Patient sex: M
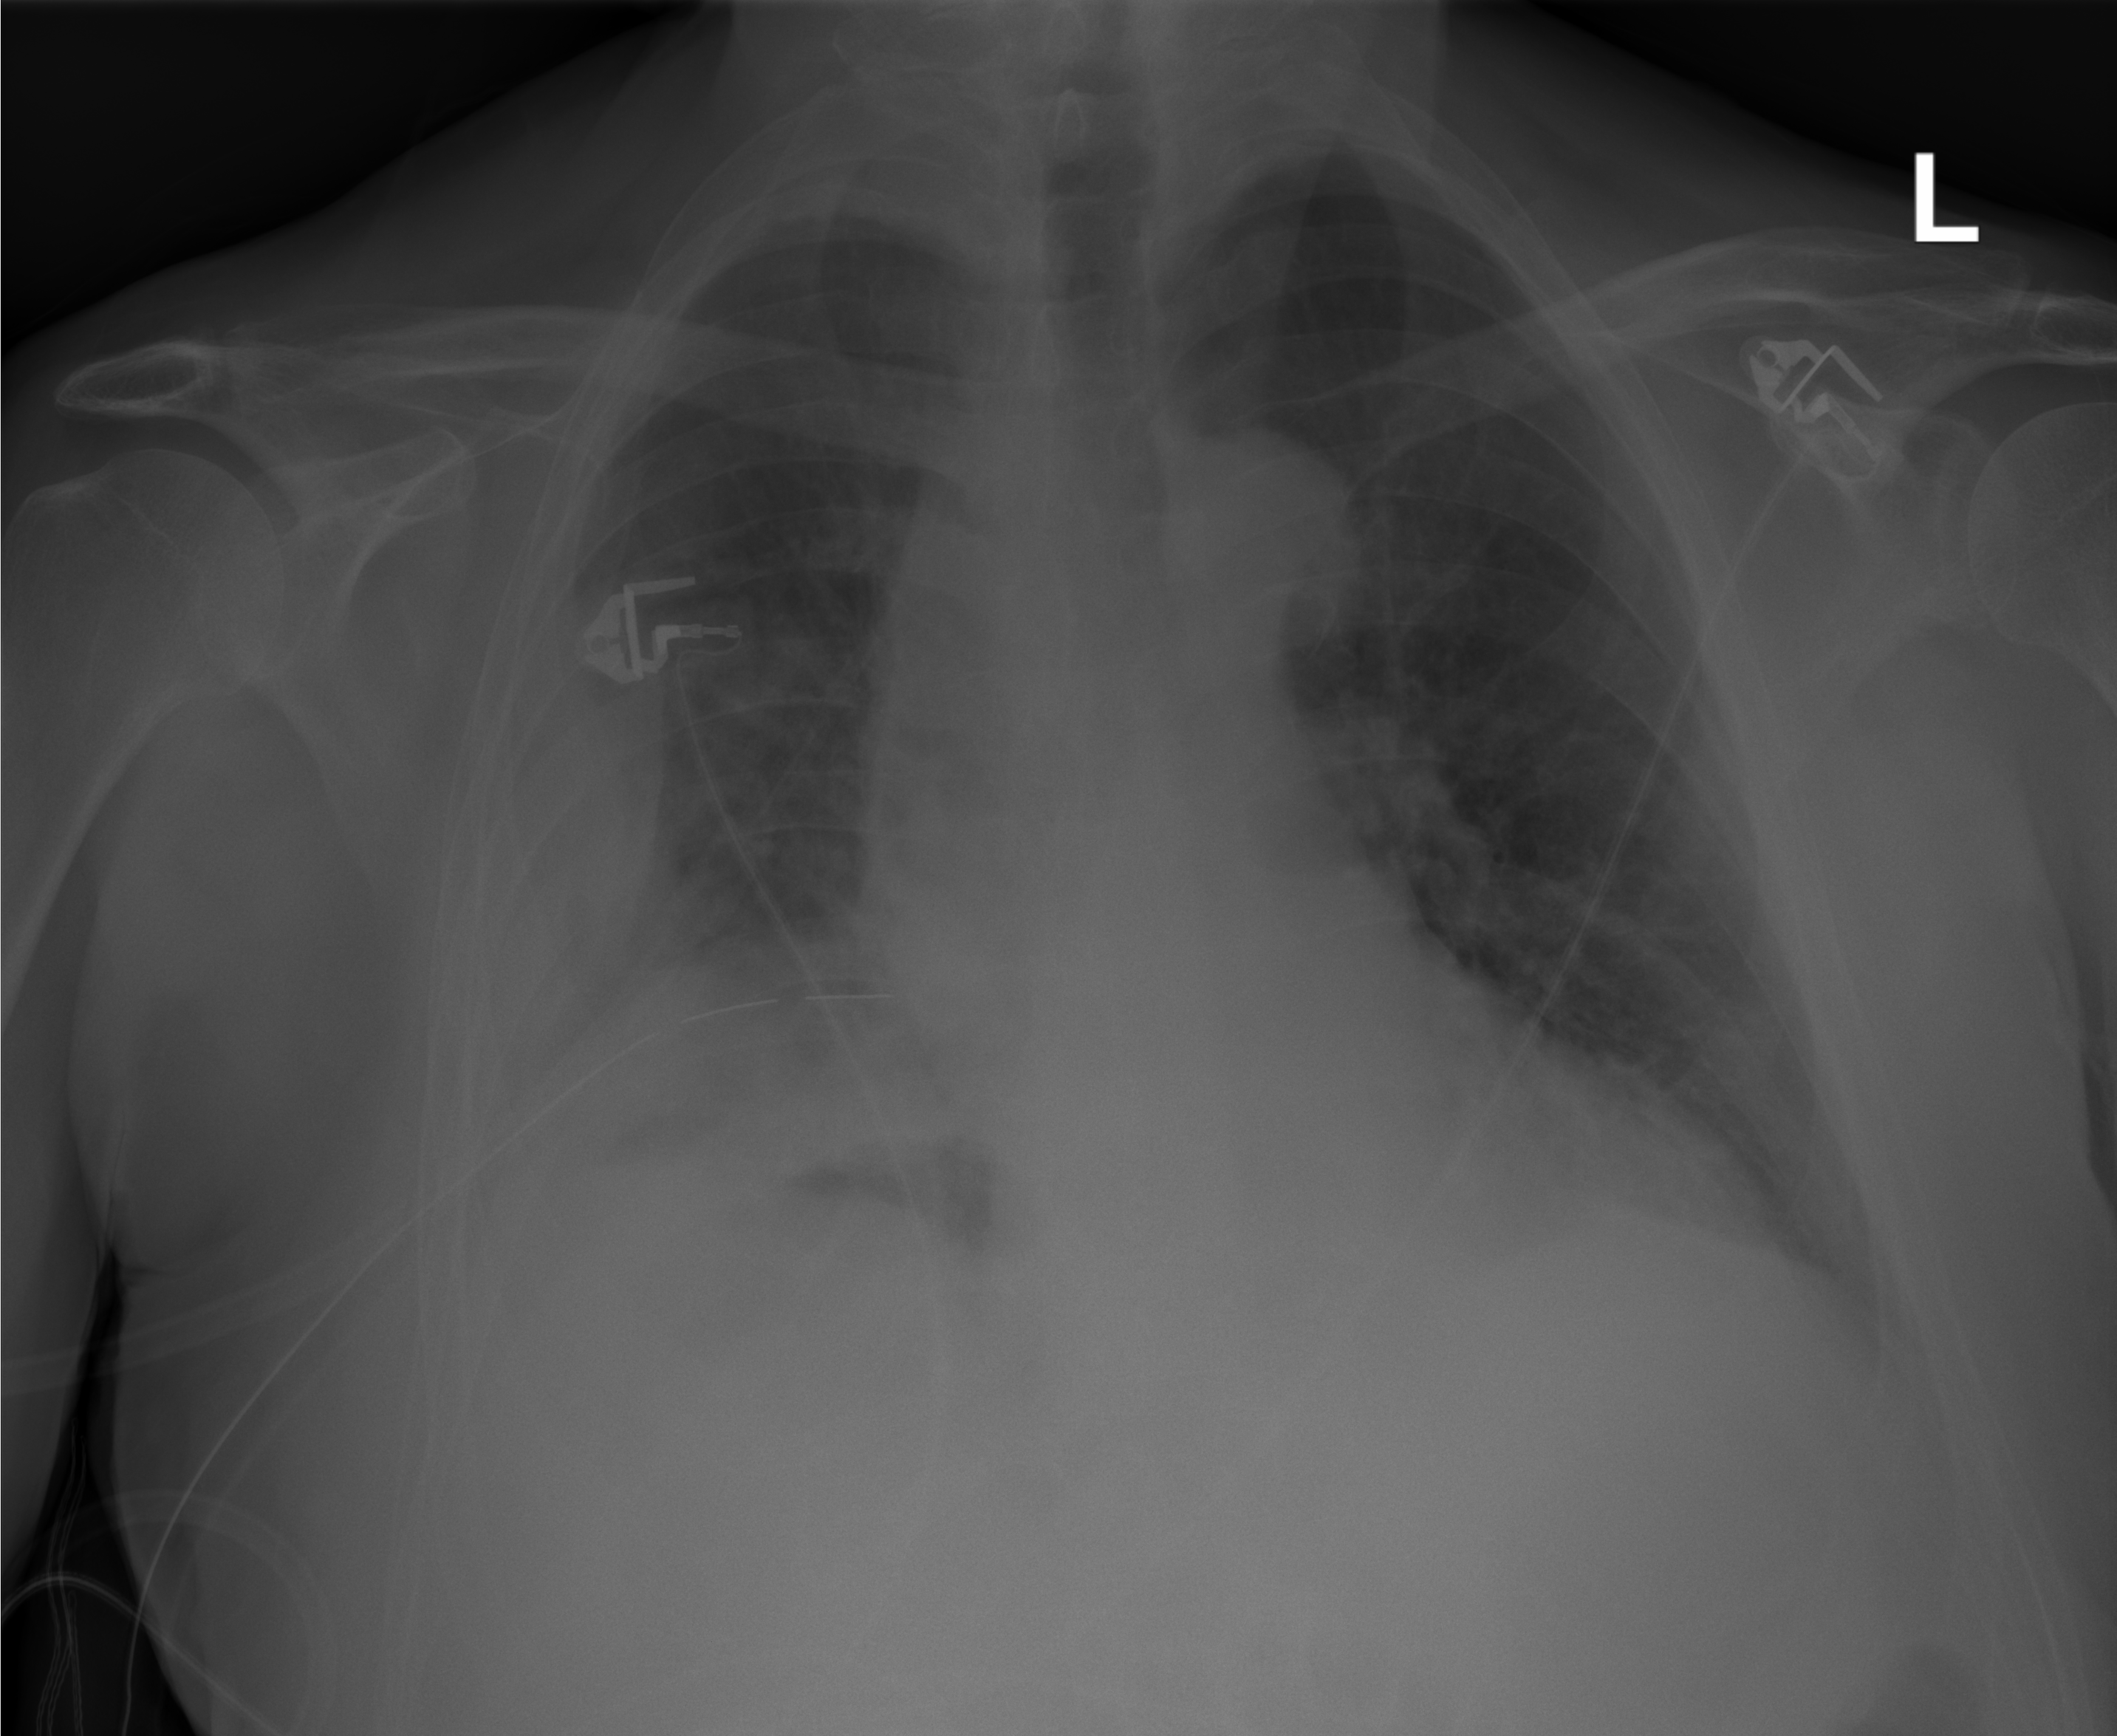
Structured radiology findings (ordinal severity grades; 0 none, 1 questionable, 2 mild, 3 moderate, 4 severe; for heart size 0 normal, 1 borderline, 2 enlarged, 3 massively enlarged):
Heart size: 0
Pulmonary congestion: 0
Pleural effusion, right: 3
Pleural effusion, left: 0
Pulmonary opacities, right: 0
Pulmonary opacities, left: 0
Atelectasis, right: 3
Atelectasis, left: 0